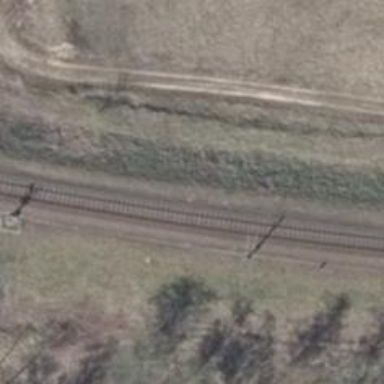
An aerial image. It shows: Milestone along the railway with catenary mast.